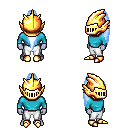
a pixel art fantasy rpg character, male body template, dark elf, purple skin, teal long-sleeve shirt, white pants, white cyan extra-long topknot hairstyle, gold helm, gold boots, four views (front, back, left, right), 2x2 character sprite sheet, small pixel art, hard edges, no anti-aliasing